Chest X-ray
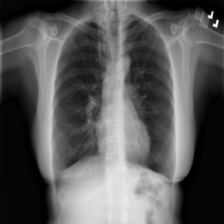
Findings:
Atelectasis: negative
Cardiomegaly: negative
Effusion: negative
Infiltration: negative
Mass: negative
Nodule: positive
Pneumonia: negative
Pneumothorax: negative
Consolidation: negative
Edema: negative
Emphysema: negative
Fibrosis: negative
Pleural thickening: negative
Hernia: negative